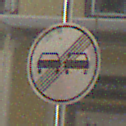
Verkehrszeichen: EndeUeberholverbot
Umgebung: Outdoor, Urban
Tageszeit: MorningAfternoon
Wetter: PartlyCloudy
Licht: Natural
Jahreszeit: NotSpecified
Kontrast: HighContrast